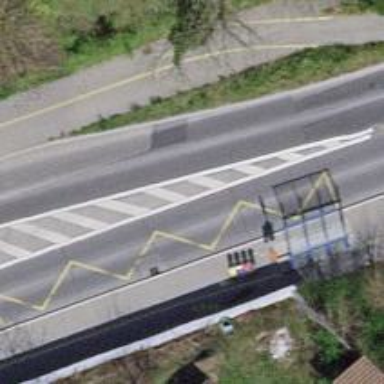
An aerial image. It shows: Bus stop with shelter for public transportation.